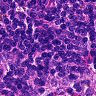
Metastatic tissue present: no